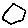
Label: hexagon